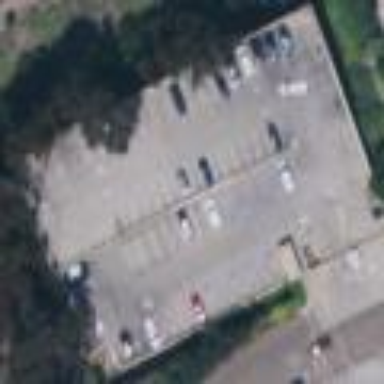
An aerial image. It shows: Multi-storey parking building.